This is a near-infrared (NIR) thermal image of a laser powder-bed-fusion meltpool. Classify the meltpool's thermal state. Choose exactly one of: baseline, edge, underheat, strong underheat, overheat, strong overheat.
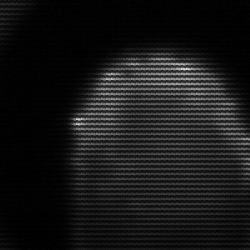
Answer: edge